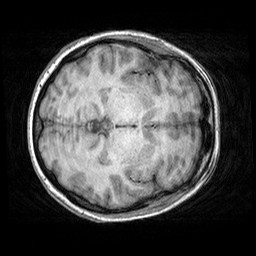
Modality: T1w
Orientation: axial
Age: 39
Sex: female
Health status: healthy
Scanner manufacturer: siemens
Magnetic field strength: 3 T
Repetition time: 2.3 s
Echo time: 0.00303 s